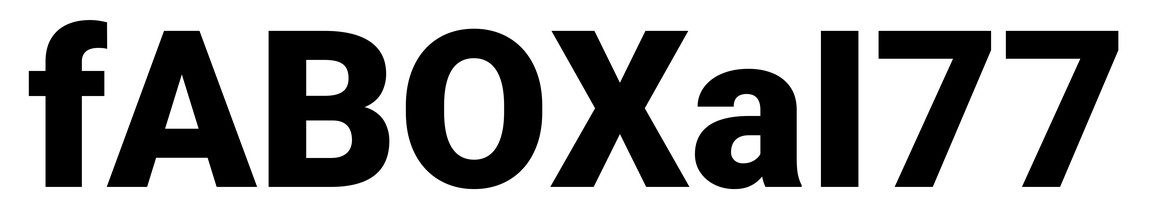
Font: Roboto_Black